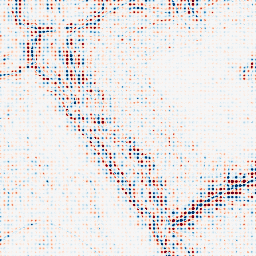
Category: wavelet
Decomposition family: wavelet_dwt
Decomposition parameters: wavelet: db8
level: 3
Upsampling method: sinc_hamming
Upsampling parameters: scale: 8
kernel_size: 4
Upsampling scale: 8